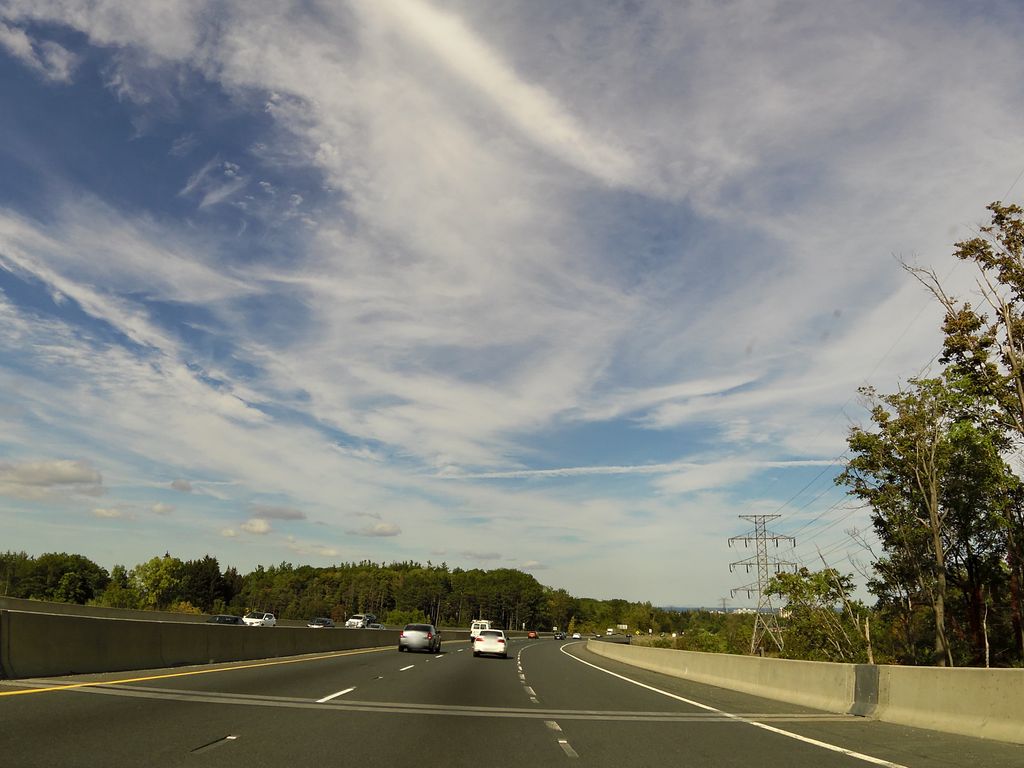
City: hamilton